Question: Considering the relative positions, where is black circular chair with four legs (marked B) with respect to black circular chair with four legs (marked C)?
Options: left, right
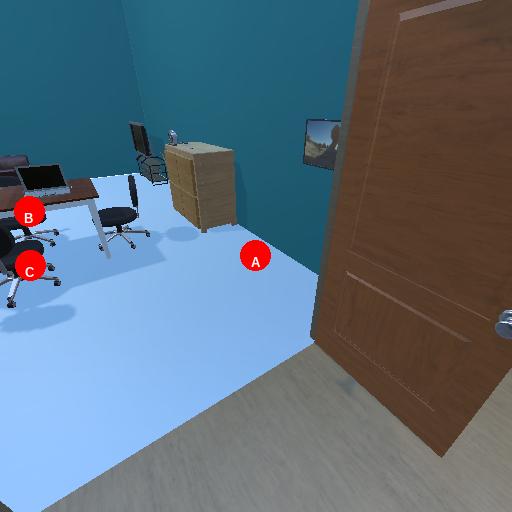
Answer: left